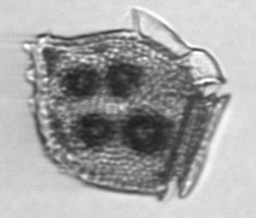
Label: Dinophysis_norvegica